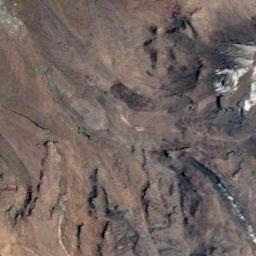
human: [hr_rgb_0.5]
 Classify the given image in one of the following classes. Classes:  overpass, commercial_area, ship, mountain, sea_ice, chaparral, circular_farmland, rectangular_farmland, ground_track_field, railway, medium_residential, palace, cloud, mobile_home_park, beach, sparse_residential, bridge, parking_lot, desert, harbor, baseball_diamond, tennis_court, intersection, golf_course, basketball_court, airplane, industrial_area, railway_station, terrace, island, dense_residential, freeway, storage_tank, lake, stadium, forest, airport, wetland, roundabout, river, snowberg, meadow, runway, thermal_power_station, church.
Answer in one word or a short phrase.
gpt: mountain